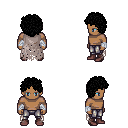
a pixel art fantasy rpg character, male body template, human, dark skin, gray tattered cape, metal pants, black curly afro hairstyle, white cloth bandages, maroon shoes, four views (front, back, left, right), 2x2 character sprite sheet, small pixel art, hard edges, no anti-aliasing